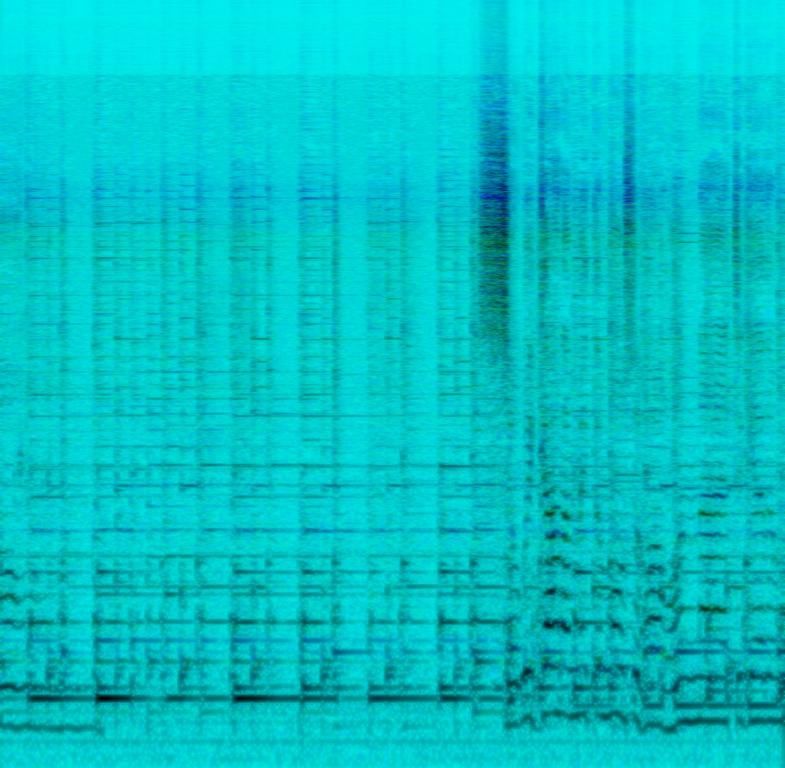
The low quality recording features a, what it seems like, cover of a country song and it consists of flat male vocals singing over acoustic sitar guitar melody. It sounds very noisy, but also heartfelt and emotional.